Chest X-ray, PA view. Patient: 33 years old, sex F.
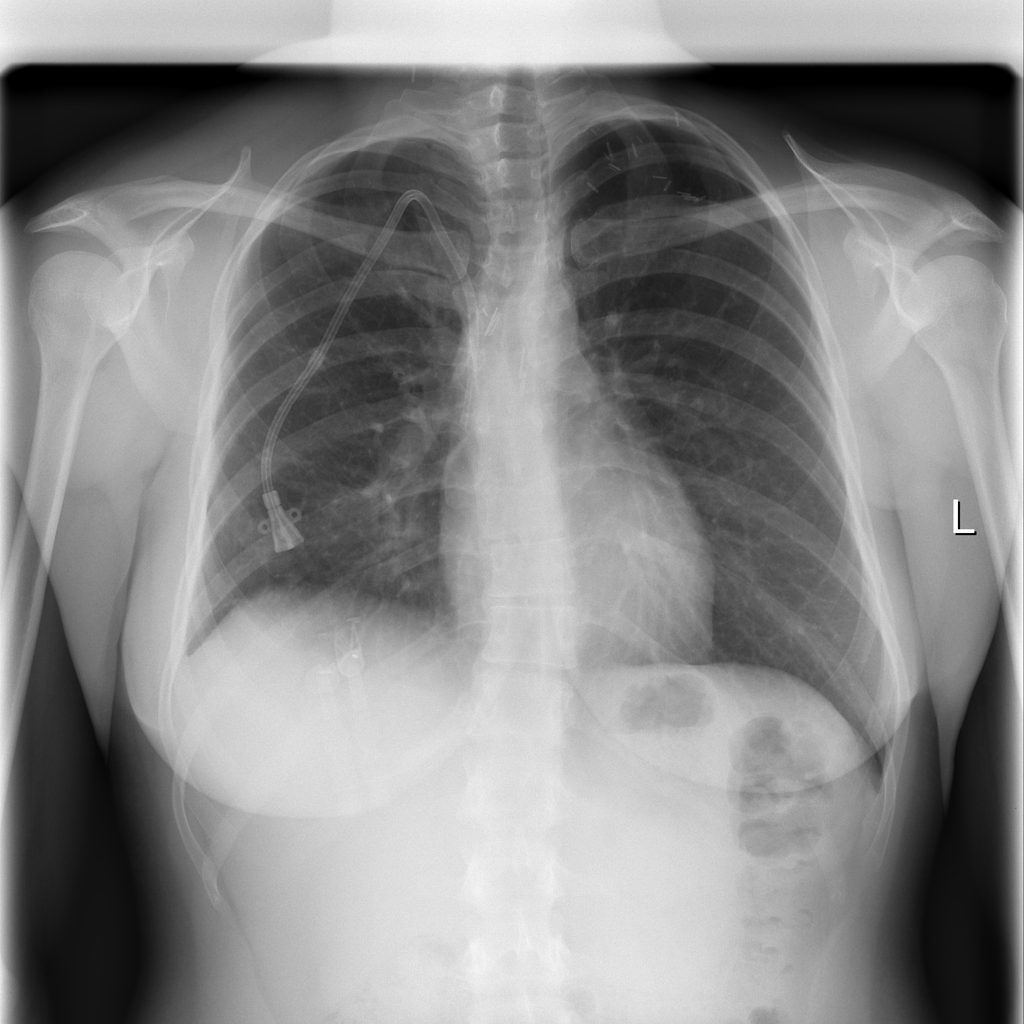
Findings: No Finding